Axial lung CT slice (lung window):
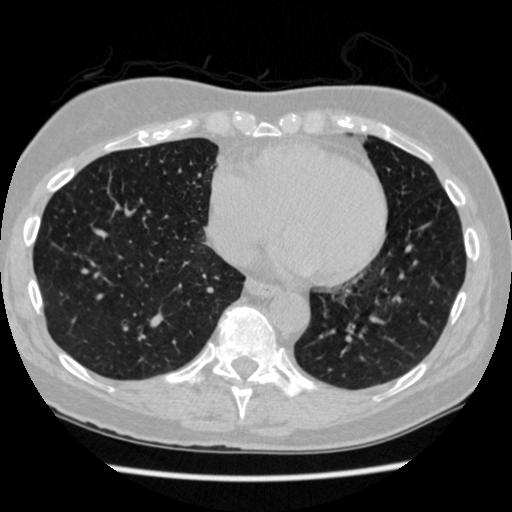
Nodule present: no